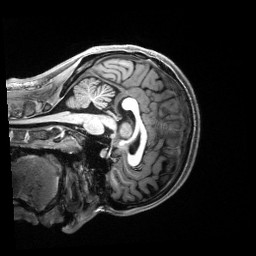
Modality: T1w
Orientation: sagittal
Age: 21
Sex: female
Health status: healthy
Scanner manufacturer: siemens
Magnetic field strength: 3 T
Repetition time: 2.5 s
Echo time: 0.00222 s